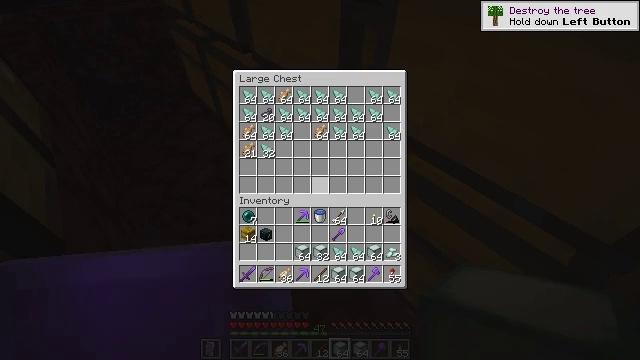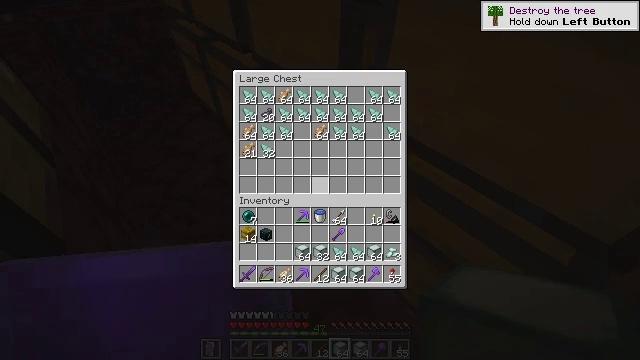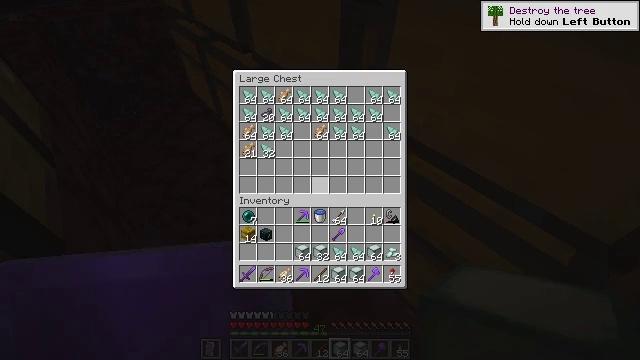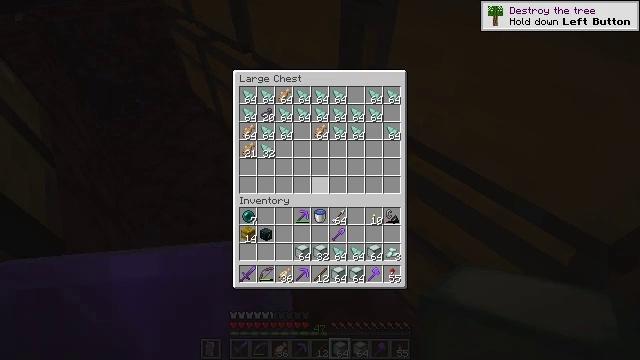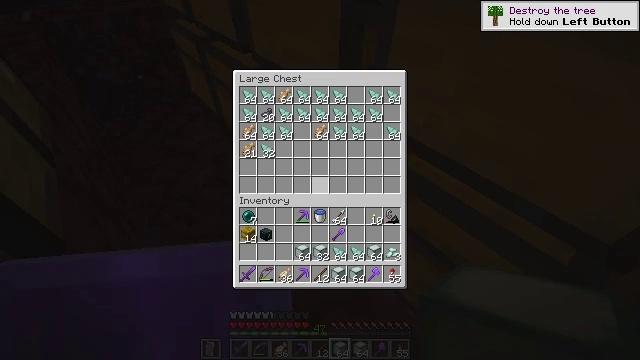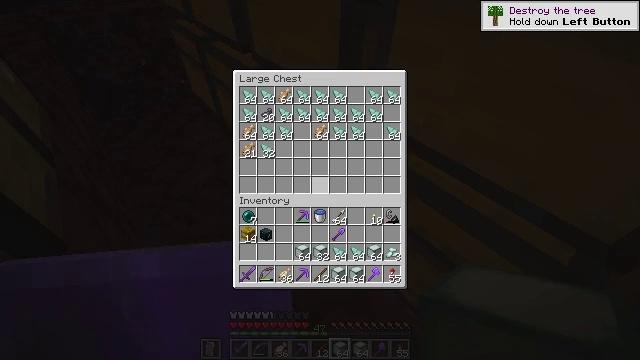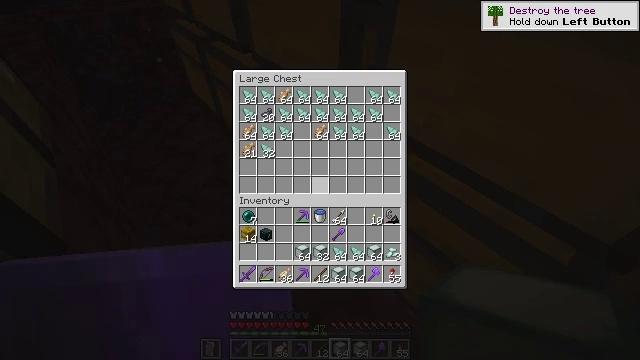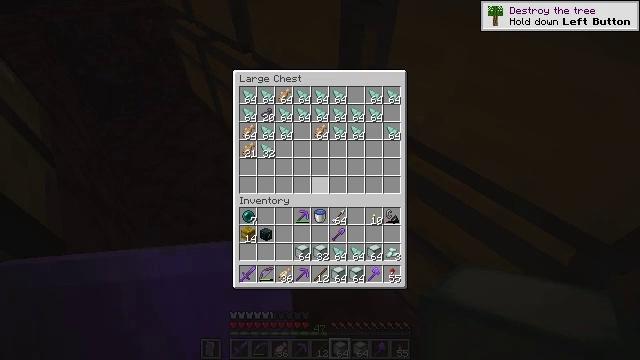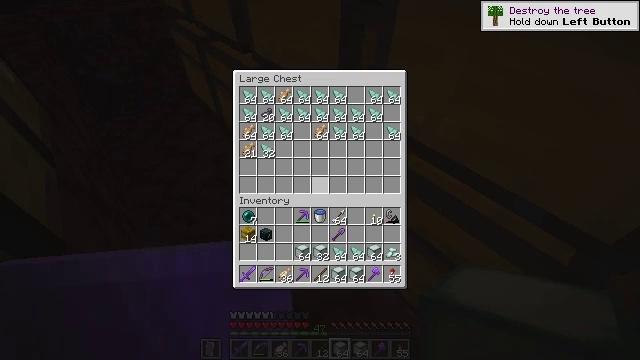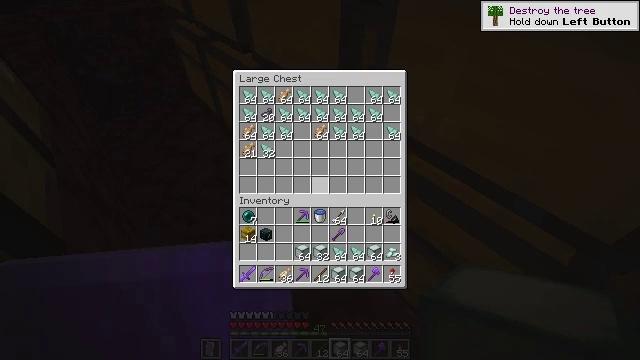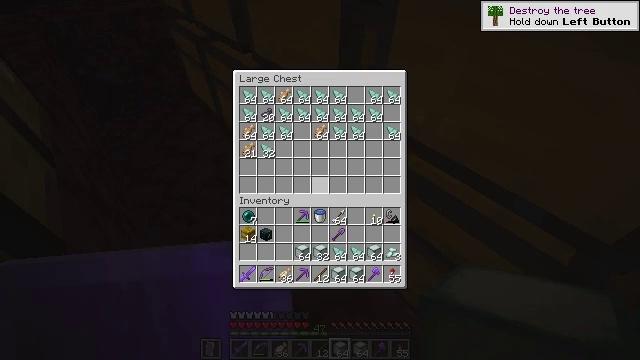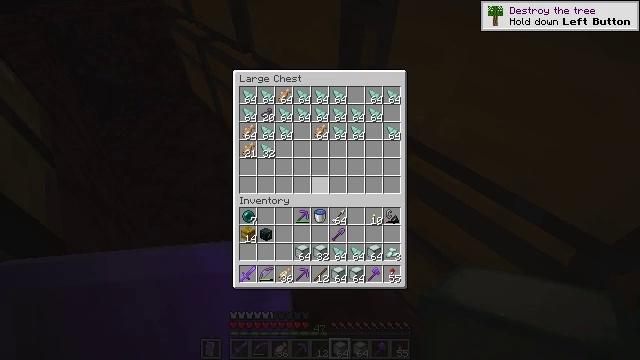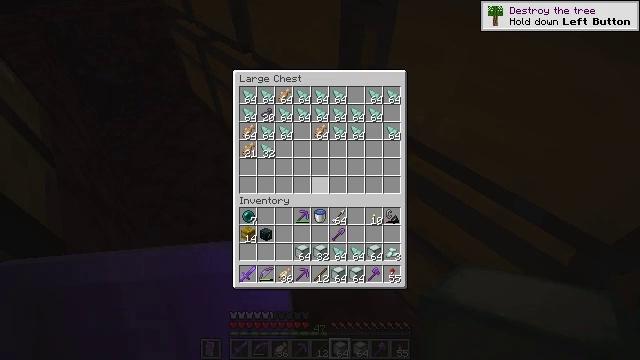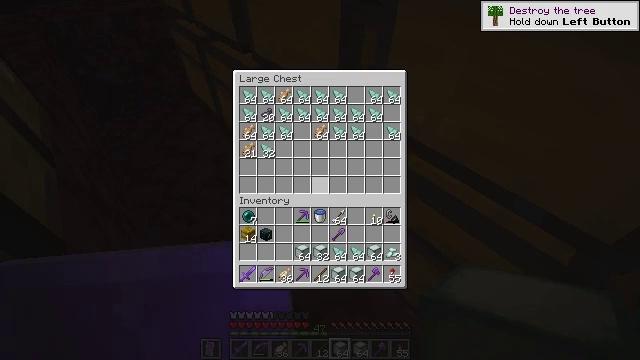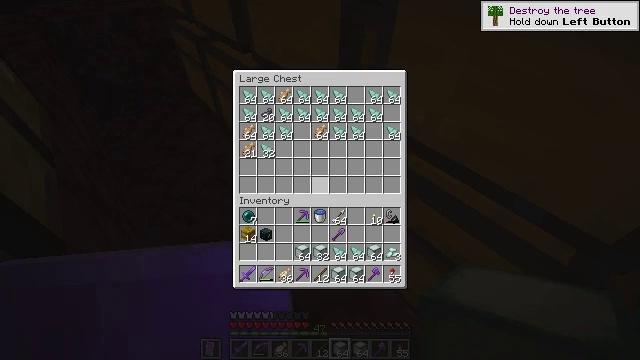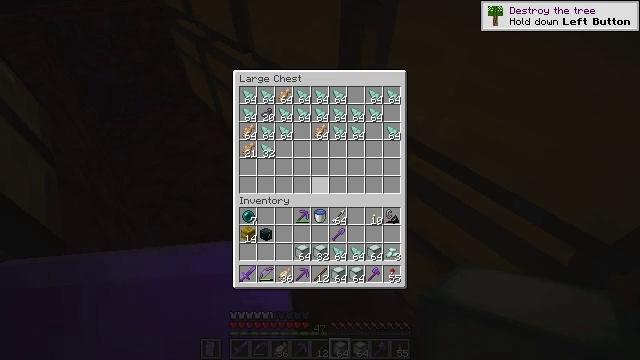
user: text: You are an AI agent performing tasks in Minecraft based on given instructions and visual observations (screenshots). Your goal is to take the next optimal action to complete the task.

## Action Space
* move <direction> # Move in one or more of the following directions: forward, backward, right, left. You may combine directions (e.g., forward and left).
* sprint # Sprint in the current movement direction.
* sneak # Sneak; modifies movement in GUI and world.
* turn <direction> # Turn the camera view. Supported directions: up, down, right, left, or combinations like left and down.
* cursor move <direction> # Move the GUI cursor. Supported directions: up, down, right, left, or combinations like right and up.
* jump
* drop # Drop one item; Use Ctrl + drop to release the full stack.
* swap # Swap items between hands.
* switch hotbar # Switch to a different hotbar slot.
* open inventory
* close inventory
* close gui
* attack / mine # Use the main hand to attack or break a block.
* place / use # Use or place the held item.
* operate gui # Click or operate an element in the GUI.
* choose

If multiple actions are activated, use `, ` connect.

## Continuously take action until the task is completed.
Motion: motion action
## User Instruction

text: Recycle the crafting table.
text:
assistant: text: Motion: no_op
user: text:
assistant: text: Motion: no_op
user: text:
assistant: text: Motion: no_op
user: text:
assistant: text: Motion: no_op
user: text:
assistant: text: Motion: no_op
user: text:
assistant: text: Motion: no_op
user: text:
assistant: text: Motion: no_op
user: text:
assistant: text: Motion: no_op
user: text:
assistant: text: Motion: no_op
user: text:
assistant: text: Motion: no_op
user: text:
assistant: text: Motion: no_op
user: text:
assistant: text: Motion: no_op
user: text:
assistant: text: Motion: no_op
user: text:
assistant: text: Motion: no_op
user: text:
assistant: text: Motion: no_op
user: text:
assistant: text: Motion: no_op
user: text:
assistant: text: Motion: no_op
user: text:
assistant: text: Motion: no_op
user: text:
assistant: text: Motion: no_op
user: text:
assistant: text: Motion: no_op
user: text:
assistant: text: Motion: no_op
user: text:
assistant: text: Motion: no_op
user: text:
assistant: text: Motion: no_op
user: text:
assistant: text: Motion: no_op
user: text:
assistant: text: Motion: turn left
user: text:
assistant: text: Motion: turn left
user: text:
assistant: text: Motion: move forward, turn left
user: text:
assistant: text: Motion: move forward
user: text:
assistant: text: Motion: move forward
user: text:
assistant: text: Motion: move forward